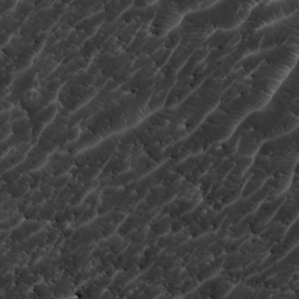
Label: non_frost